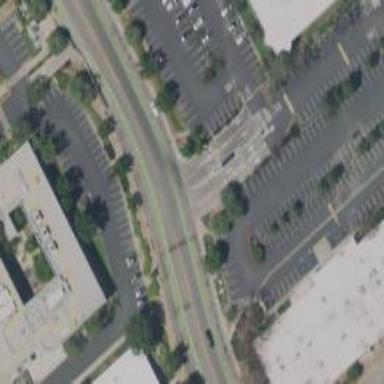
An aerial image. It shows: Street-side parking lot with asphalt surface.